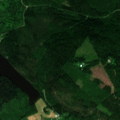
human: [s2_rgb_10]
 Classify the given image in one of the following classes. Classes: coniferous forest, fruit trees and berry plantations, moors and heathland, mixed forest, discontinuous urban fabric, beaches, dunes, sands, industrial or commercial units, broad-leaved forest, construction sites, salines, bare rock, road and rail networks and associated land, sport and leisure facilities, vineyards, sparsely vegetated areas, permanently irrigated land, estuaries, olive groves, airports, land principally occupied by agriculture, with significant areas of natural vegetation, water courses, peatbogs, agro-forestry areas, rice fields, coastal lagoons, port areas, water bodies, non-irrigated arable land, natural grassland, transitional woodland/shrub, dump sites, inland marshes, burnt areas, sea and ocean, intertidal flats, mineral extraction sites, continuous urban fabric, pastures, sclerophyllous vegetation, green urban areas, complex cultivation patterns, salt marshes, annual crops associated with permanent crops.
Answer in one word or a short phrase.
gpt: coniferous forest, mixed forest, transitional woodland/shrub, water bodies